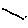
Label: line